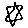
Label: star